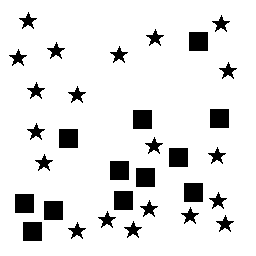
Squares: 12
Triangles: 0
Stars: 20
Total shapes: 32